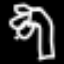
Label: palm tree